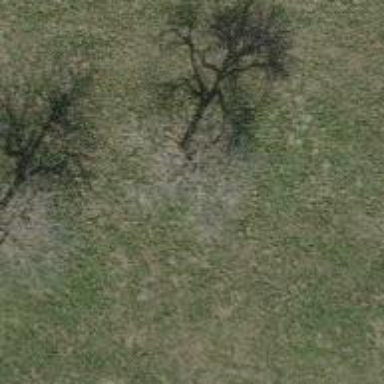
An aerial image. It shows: Beautiful tree in nature.